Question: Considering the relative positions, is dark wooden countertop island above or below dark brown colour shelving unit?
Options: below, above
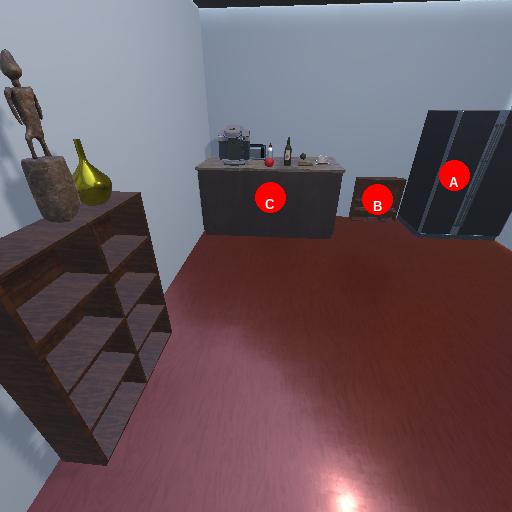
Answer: below